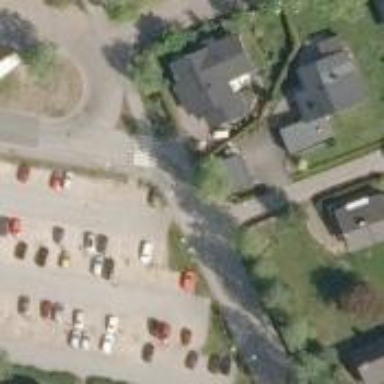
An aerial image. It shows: Uncontrolled crossing on the road.